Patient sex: M
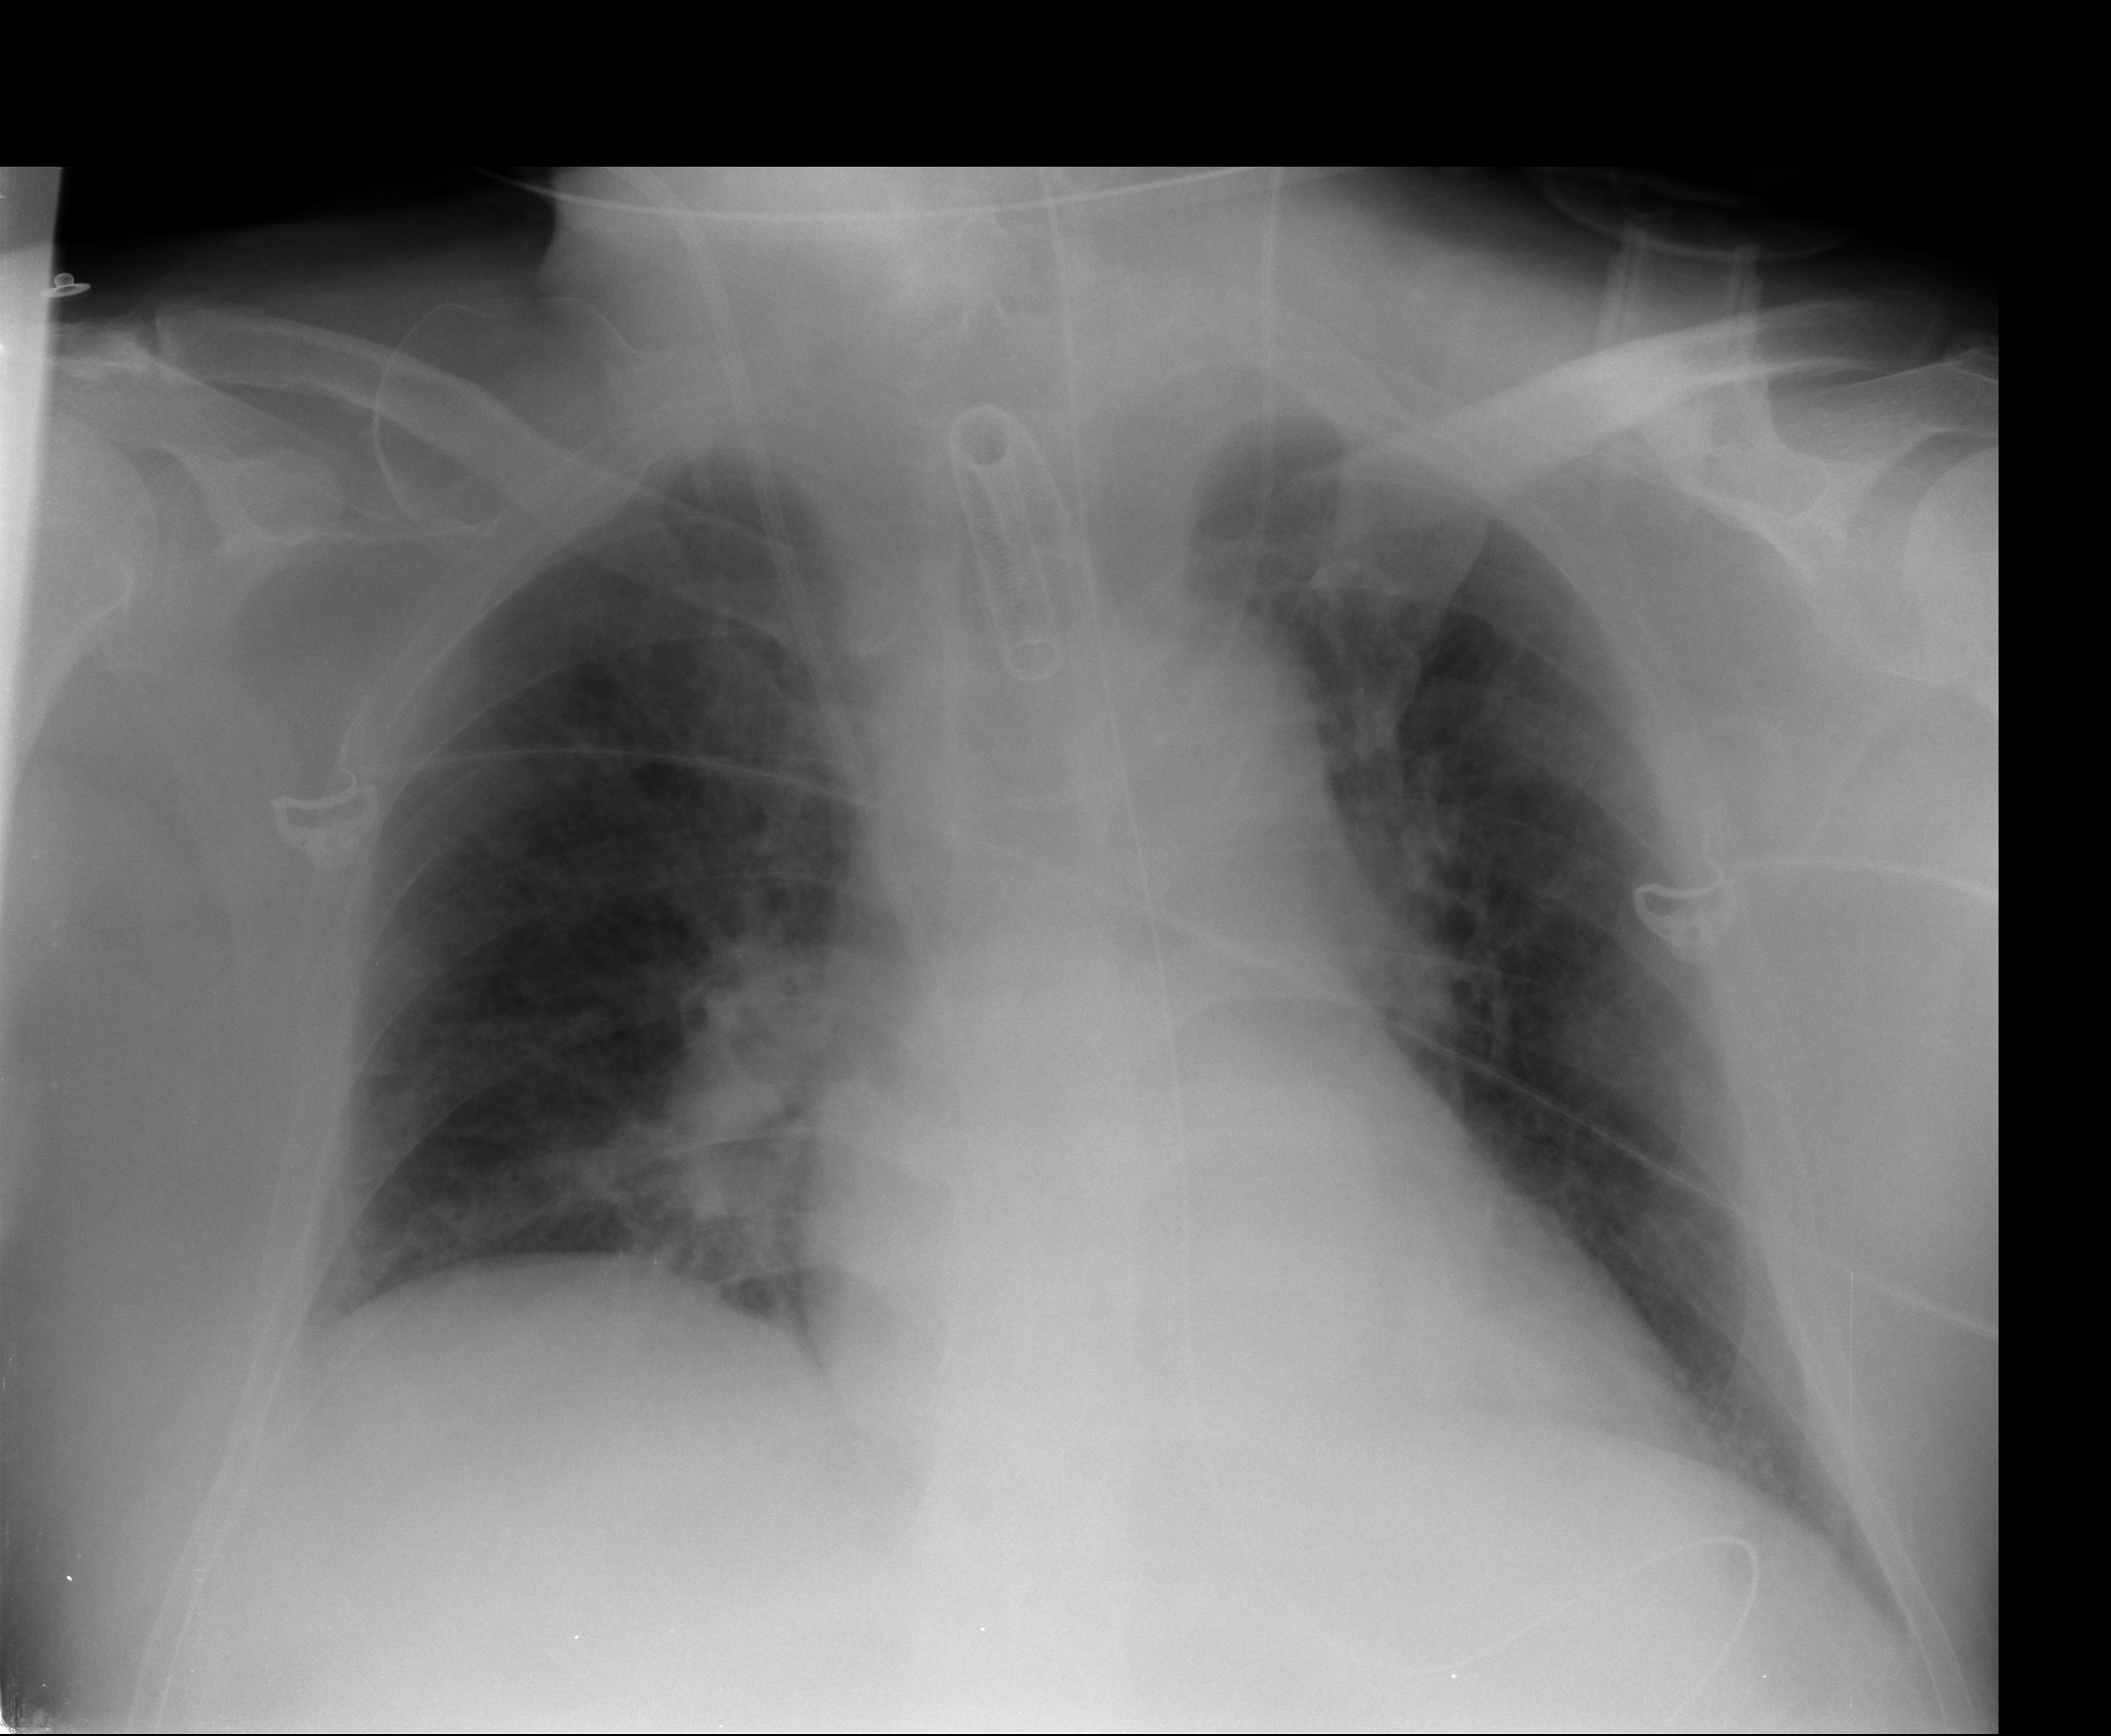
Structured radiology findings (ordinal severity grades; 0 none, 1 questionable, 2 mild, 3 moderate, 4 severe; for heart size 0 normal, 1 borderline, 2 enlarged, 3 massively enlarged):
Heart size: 1
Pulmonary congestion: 2
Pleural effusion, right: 0
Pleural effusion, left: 0
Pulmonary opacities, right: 0
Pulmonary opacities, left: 0
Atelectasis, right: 0
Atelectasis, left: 0